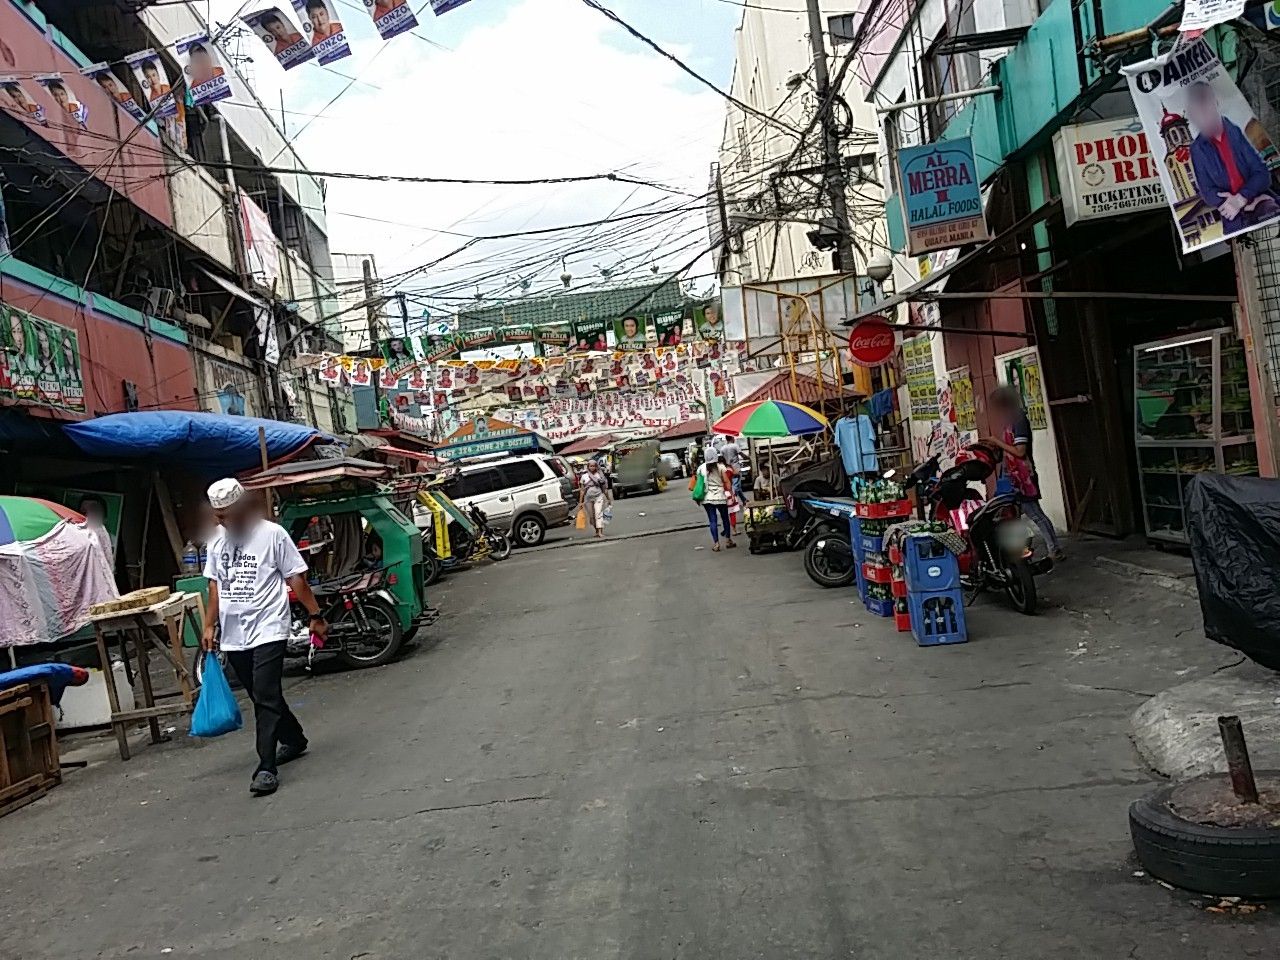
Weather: clear
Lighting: day
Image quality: good
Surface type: walking surface
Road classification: residential
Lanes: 2
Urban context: urban centre
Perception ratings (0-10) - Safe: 3.83, Lively: 4.5, Beautiful: 4.08, Boring: 4.73, Depressing: 3.52, Wealthy: 2.07